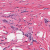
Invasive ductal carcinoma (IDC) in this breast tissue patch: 0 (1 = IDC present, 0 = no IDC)